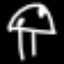
Label: mushroom